Question: I' am Querying to get the date and time of a employee from the database. Then I' am calculating the total hours and minutes they work in a day. Currently I' am stuck at a point where I need to calculate the total hours an employee has worked in a week. Please help, how do I calculate the total hours and minutes an employee has worked in a week.
'''
<?php
$sql = "SELECT * FROM records WHERE records_status = 'finished' AND record_created > DATE_SUB('2014-10-19', INTERVAL 7 DAY)";
$query = $db->SELECT($sql);
?>
<table width="39%" border="1">
<tbody>
<tr>
<td style="padding: 8px;"><strong>Day</strong></td>
<td style="padding: 8px;"><strong>Total Hours</strong></td>
</tr>
<?php
$tally = "";
foreach( $db->FETCH_OBJECT() as $row ){
$record_sign_in = $row->record_sign_in;
$record_sign_out = $row->record_sign_out;
$record_created = $row->record_created;
$time1 = date("H:i", strtotime($record_sign_in) );
$time2 = date("H:i", strtotime($record_sign_out) );
$record_created = date("l", strtotime($record_created) );
$day = $record_created;
list($hours, $minutes) = explode(':', $time1);
$startTimestamp = mktime($hours, $minutes);
list($hours, $minutes) = explode(':', $time2);
$endTimestamp = mktime($hours, $minutes);
$seconds = $endTimestamp - $startTimestamp;
$minutes = ($seconds / 60) % 60;
$hours = floor($seconds / (60 * 60));
$tally = "What to do here?";
?>
<tr>
<td style="padding: 8px;"><?php echo $day; ?></td>
<td style="padding: 8px;"><?php echo $hours; ?> hrs <?php echo $minutes; ?> min</td>
</tr>
<?php } ?>
<tr>
<td style="padding: 8px;">Total</td>
<td style="padding: 8px;"></td>
</tr>
</tbody>
</table>
'''

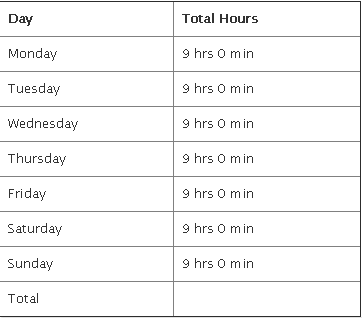
Answer: Well you could start by removing lots of unnecessary intermediate variable creation and then all you need to do is add the '$seconds' to the '$tally' each time through the loop and then convert '$tally' to minutes and seconds like you already where for each day.
'''
<?php
$sql = "SELECT *
FROM records
WHERE records_status = 'finished'
AND record_created > DATE_SUB('2014-10-19', INTERVAL 7 DAY)";
$query = $db->SELECT($sql);
?>
<table width="39%" border="1">
<tbody>
<tr>
<td style="padding: 8px;"><strong>Day</strong></td>
<td style="padding: 8px;"><strong>Total Hours</strong></td>
</tr>
<?php
$tally = 0;
foreach( $db->FETCH_OBJECT() as $row ){
$time1 = date("H:i", strtotime($row->record_sign_in) );
$time2 = date("H:i", strtotime($row->record_sign_out;) );
$day = date("l", strtotime($row->record_created) );
list($hours, $minutes) = explode(':', $time1);
$startTimestamp = mktime($hours, $minutes);
list($hours, $minutes) = explode(':', $time2);
$endTimestamp = mktime($hours, $minutes);
$seconds = $endTimestamp - $startTimestamp;
$minutes = ($seconds / 60) % 60;
$hours = floor($seconds / (60 * 60));
$tally += $seconds;
?>
<tr>
<td style="padding: 8px;"><?php echo $day; ?></td>
<td style="padding: 8px;"><?php echo $hours; ?> hrs <?php echo $minutes; ?> min</td>
</tr>
<?php } ?>
<tr>
<td style="padding: 8px;">Total</td>
<?php
$minutes = ($tally / 60) % 60;
$hours = floor($tally / (60 * 60));
?>
<td style="padding: 8px;">
<?php echo $hours; ?> hrs <?php echo $minutes; ?> min
</td>
</tr>
</tbody>
</table>
'''